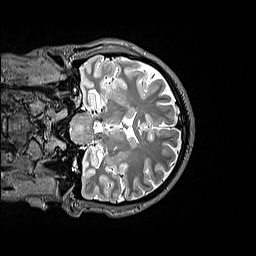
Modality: T2w
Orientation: coronal
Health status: healthy
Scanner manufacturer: siemens
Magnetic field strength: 3 T
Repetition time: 4.8 s
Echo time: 0.458 s